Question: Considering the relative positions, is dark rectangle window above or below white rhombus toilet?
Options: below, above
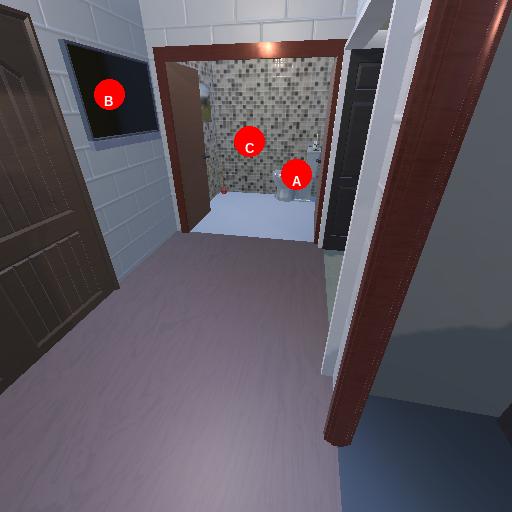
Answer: below